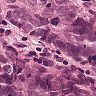
Metastatic tissue present: yes